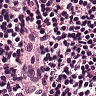
Metastatic tissue present: no